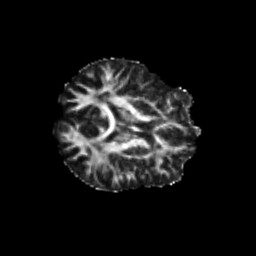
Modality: FA
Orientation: axial
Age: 24
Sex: male
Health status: healthy
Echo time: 0.074 s